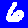
Digit: 6